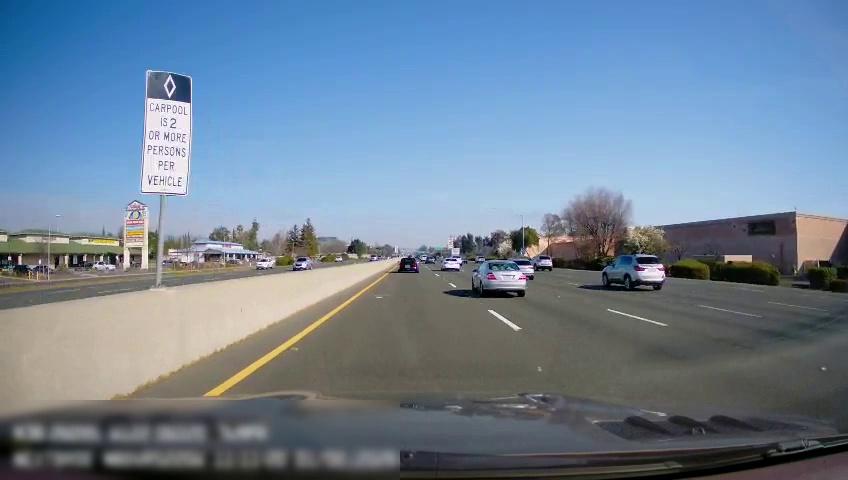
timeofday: Day
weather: Sunny
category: Drivable Space
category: Drivable Space
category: Vehicles | Car
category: Vehicles | Car
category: Vehicles | SUV
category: Vehicles | Car
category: Vehicles | Car
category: Vehicles | SUV
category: Vehicles | SUV
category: Vehicles | Other LV
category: Vehicles | SUV
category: Vehicles | Car
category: Vehicles | Car
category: Vehicles | SUV
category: Vehicles | SUV
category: Vehicles | Car
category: Lanes | Alternate Lane
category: Lanes | Current Lane
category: Lanes | Current Lane
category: Lanes | Alternate Lane
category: Lanes | Alternate Lane
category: Lanes | Opposite Lane
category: Lanes | Opposite Lane
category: Lanes | Opposite Lane